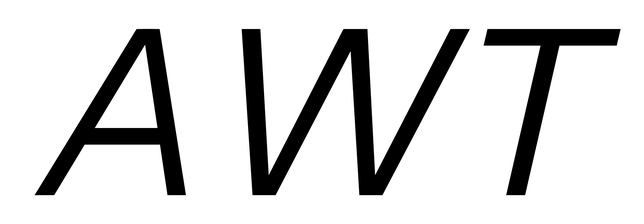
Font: InstrumentSans-Italic_Italic